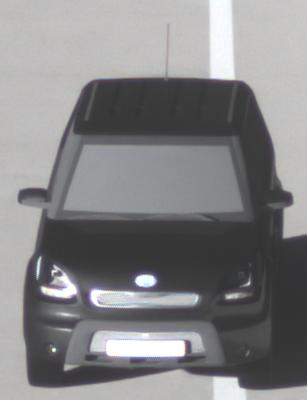
Make: KIA
Model: Soul 1.6
Detailed model: Soul (AM)
Model produced from: 2009/02
Model produced until: 2009/11
Doors: 5
Color: black
Road condition: dry road
Daytime: morning or afternoon
Contrast: high contrast